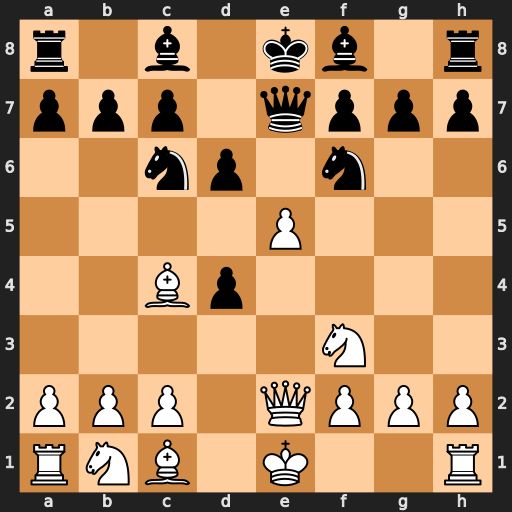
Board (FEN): r1b1kb1r/ppp1qppp/2np1n2/4P3/2Bp4/5N2/PPP1QPPP/RNB1K2R
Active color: w
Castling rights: KQkq
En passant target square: -
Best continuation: exf6